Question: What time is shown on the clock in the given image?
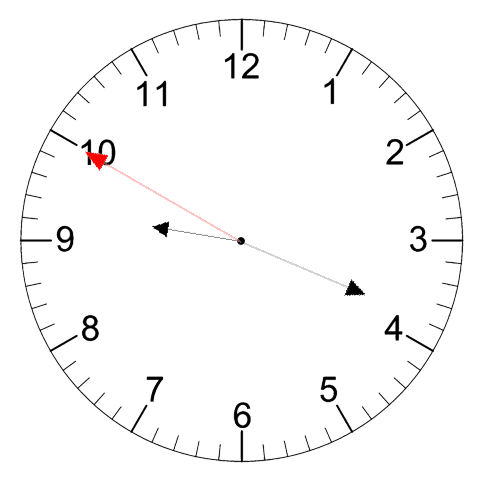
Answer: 09:18:50